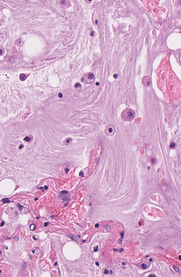
Tumor epithelial tissue: no
Tumor-associated stroma tissue: no
Normal tissue: yes